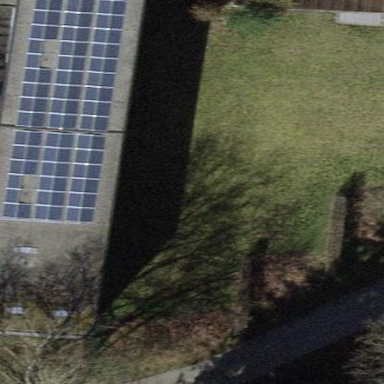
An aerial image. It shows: School building with flat roof.